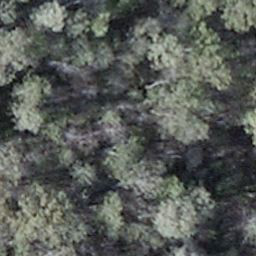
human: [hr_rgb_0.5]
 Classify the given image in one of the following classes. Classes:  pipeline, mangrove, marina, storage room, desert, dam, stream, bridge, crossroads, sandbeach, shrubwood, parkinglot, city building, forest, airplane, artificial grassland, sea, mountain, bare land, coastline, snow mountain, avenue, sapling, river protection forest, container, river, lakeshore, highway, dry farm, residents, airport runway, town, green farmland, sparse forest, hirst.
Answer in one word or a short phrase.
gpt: shrubwood